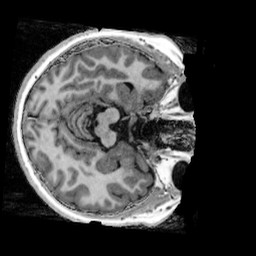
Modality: UNIT1_denoised
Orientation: axial
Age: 12
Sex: male
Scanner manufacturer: siemens
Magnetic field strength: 3 T
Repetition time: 4 s
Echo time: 0.00303 s